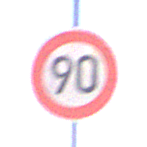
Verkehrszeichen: Geschwindigkeit90
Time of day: Midday
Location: Outdoor (Nature)
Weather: Clear
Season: NotSpecified
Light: Natural